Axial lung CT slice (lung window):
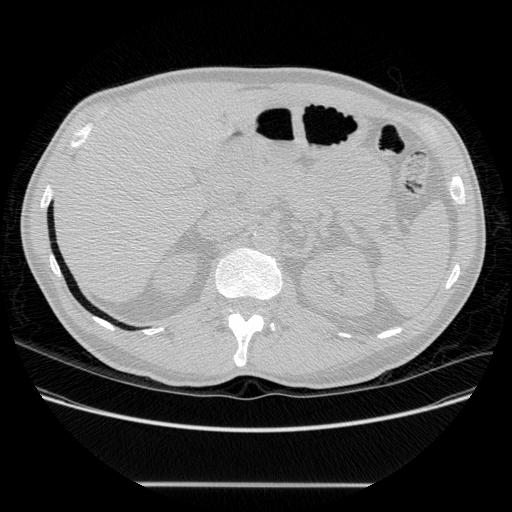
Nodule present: no